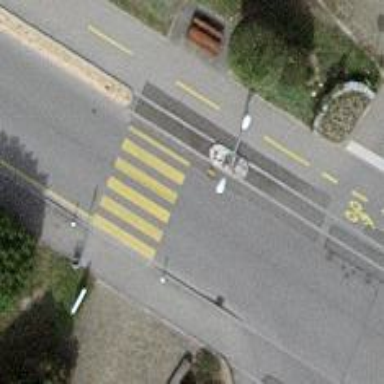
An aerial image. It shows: Zebra crossing on the road.